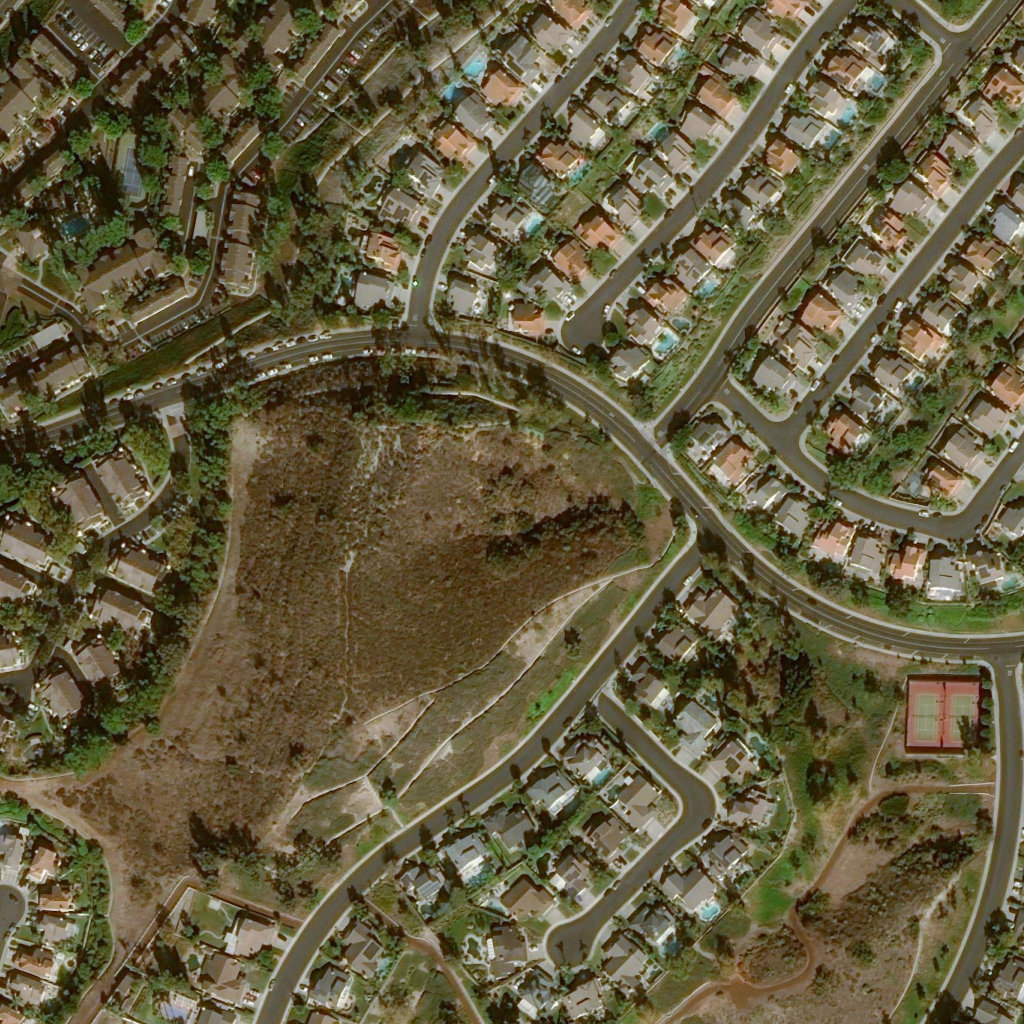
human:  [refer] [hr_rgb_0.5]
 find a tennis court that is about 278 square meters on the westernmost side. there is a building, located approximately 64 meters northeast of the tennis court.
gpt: <box>[[11, 14, 14, 19, 0]]</box>

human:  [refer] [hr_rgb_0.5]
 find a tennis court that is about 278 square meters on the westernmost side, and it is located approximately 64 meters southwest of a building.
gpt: <box>[[11, 14, 14, 19, 0]]</box>

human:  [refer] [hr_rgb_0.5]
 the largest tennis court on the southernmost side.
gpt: <box>[[88, 66, 96, 73, 0]]</box>